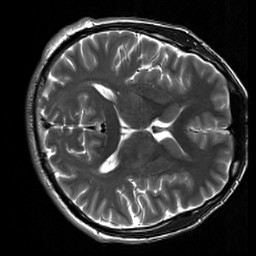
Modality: T2w
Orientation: axial
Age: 31
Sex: male
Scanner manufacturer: siemens
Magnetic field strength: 3 T
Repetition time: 7 s
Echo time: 0.09 s